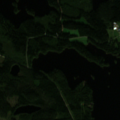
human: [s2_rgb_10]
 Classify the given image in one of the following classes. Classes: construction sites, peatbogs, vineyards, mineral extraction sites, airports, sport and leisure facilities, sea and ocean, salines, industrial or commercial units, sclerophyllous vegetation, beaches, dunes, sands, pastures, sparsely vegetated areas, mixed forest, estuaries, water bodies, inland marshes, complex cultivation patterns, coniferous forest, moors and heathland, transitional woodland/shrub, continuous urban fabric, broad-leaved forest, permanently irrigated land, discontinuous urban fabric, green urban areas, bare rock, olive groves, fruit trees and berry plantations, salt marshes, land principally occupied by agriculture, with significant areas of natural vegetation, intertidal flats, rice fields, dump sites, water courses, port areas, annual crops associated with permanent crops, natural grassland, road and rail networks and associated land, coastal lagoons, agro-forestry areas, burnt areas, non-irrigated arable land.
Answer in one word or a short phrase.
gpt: coniferous forest, mixed forest, water bodies